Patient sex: M
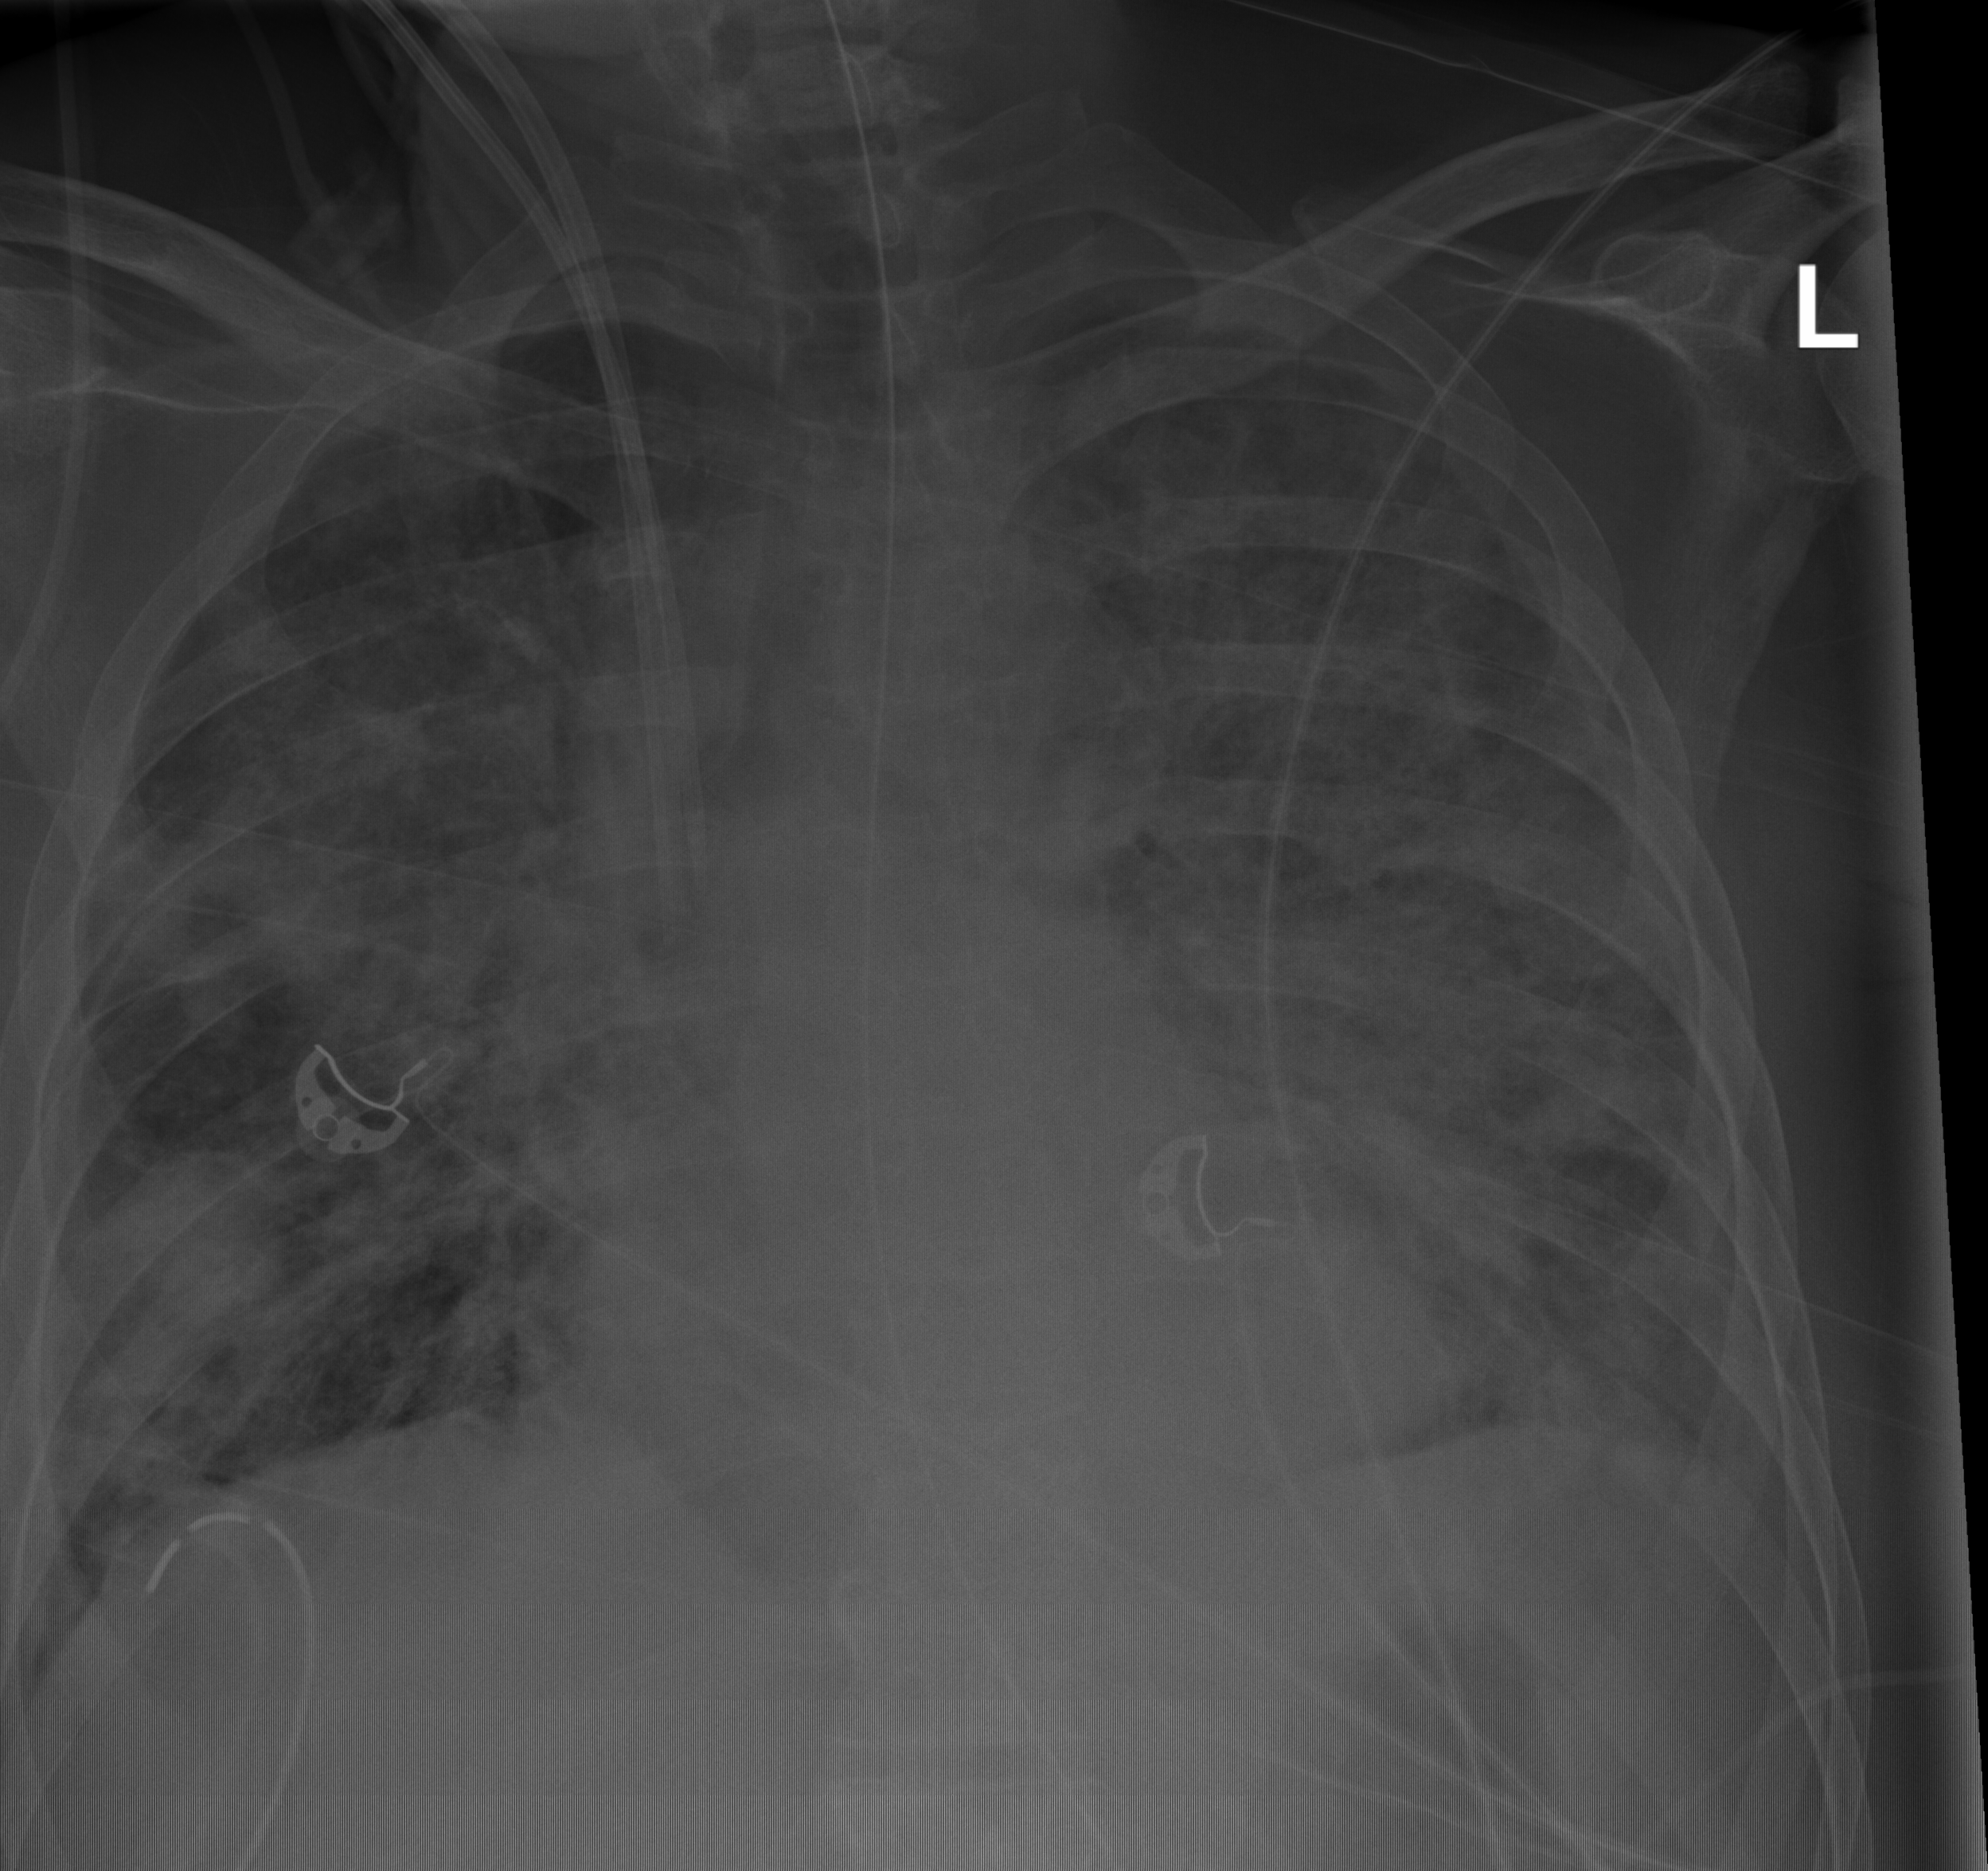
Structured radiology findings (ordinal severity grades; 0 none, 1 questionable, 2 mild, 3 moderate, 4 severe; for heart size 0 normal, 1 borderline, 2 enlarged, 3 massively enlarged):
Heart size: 1
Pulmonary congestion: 3
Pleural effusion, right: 0
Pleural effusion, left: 2
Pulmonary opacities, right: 4
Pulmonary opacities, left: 4
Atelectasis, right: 2
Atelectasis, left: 2